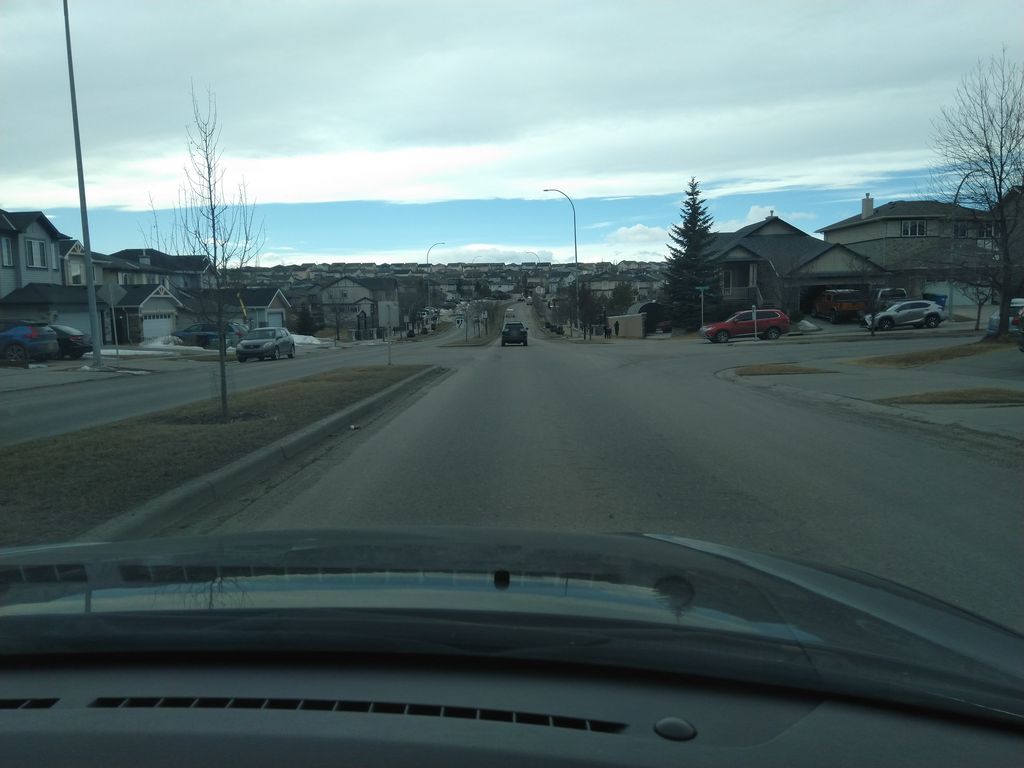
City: calgary